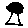
Label: tree